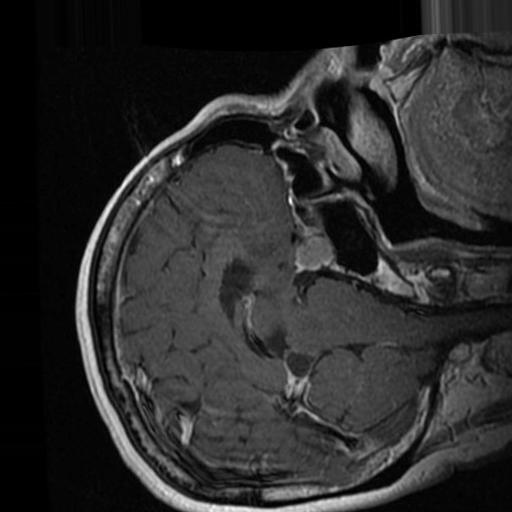
Label: brain_tumor